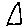
Label: triangle